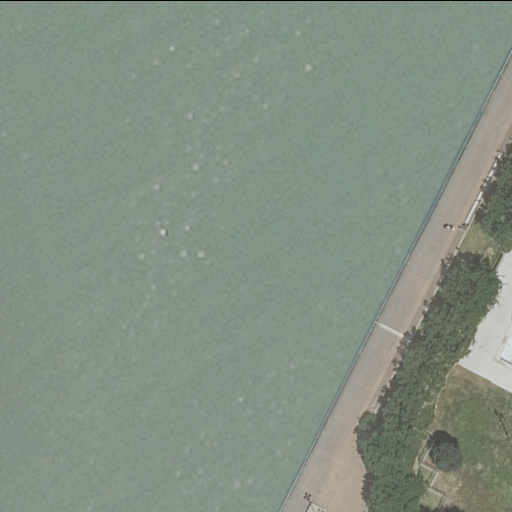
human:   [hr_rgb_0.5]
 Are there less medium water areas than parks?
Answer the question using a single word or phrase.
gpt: yes

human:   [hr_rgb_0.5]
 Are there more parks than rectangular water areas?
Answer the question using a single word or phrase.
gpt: no

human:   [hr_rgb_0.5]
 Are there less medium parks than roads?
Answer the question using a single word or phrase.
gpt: yes

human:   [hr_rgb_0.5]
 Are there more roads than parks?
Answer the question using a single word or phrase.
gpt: no

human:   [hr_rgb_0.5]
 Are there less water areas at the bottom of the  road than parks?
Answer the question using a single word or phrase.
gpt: no

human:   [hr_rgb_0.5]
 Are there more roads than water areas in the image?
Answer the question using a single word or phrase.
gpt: no

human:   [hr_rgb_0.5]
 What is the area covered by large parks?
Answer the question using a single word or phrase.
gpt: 5308m2

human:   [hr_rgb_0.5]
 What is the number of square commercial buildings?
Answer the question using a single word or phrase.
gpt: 0

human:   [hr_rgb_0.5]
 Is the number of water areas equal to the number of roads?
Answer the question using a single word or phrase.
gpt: no

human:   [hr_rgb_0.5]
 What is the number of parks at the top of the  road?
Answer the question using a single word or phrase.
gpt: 0

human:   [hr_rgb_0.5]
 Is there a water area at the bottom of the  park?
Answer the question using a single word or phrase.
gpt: no

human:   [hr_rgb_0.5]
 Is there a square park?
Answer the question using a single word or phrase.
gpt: no

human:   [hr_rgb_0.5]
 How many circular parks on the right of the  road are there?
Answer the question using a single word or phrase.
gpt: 0

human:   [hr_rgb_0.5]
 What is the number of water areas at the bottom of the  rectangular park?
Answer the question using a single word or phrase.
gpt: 0

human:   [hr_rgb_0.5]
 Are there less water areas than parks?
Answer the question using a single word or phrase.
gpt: no

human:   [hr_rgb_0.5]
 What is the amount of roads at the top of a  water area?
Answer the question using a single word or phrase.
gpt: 0

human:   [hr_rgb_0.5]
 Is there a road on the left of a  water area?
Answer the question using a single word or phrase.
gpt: no

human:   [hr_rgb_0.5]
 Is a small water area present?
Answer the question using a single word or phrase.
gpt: yes

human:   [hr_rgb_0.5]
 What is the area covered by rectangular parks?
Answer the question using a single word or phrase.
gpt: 5308m2

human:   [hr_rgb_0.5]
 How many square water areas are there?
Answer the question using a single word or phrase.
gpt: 0

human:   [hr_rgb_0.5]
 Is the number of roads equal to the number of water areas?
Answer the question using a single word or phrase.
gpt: no

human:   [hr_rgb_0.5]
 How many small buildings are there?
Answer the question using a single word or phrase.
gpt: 0

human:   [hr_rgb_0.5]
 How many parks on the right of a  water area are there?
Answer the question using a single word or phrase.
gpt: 1

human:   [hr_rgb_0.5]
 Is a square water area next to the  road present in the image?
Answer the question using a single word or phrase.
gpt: no

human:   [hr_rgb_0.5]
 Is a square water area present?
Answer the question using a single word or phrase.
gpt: no

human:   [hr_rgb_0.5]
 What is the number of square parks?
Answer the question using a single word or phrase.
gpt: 0

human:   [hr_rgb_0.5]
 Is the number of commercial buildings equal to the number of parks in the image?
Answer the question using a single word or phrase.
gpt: no

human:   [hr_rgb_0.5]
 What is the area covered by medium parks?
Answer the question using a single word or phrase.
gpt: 0m2

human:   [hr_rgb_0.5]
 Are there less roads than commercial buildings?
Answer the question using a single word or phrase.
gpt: no

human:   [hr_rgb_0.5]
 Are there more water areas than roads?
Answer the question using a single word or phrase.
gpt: yes

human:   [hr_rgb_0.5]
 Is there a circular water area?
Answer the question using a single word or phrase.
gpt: no

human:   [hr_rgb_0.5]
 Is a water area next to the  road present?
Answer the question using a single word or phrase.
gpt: yes

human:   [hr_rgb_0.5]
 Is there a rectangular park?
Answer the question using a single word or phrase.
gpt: yes

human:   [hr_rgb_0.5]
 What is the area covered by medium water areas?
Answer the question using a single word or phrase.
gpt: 0m2

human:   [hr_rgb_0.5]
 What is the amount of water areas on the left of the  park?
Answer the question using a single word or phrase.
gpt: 2

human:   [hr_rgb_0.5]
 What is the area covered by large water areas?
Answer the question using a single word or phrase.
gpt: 7539m2